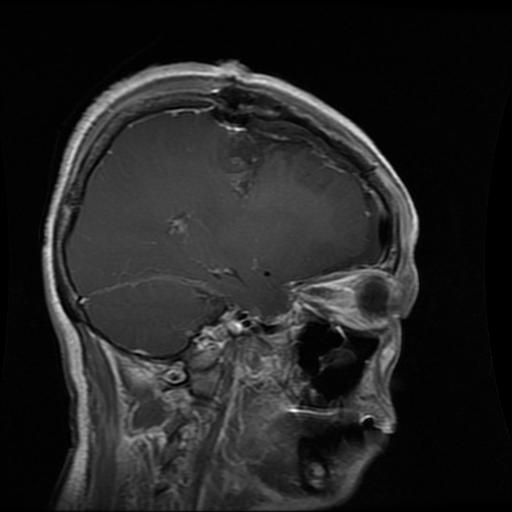
Label: glioma